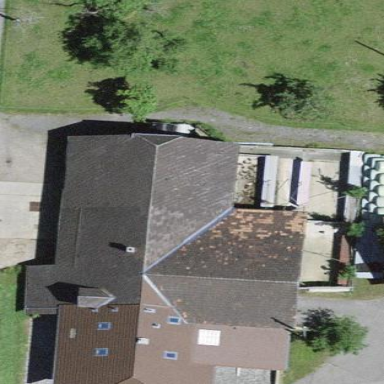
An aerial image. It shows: Farm building.